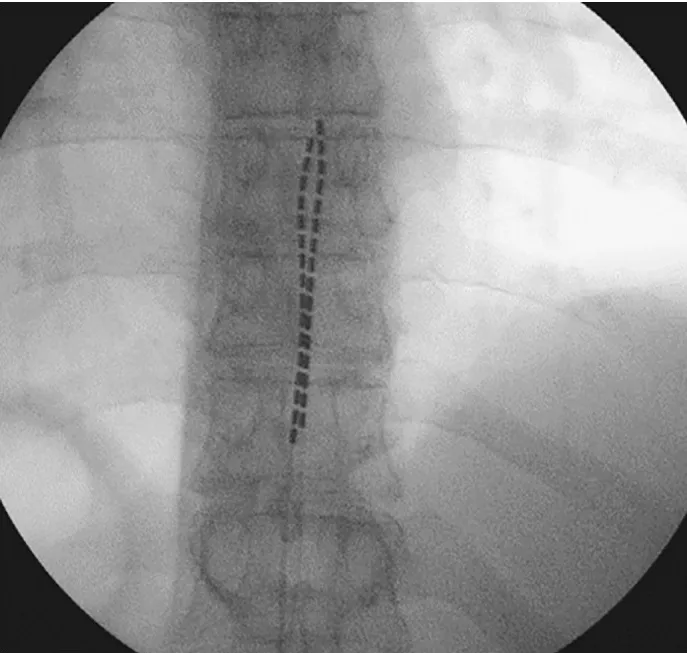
Location of permanent spinal cord implantation at the T9 - T11 level.
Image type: radiology (x_ray)